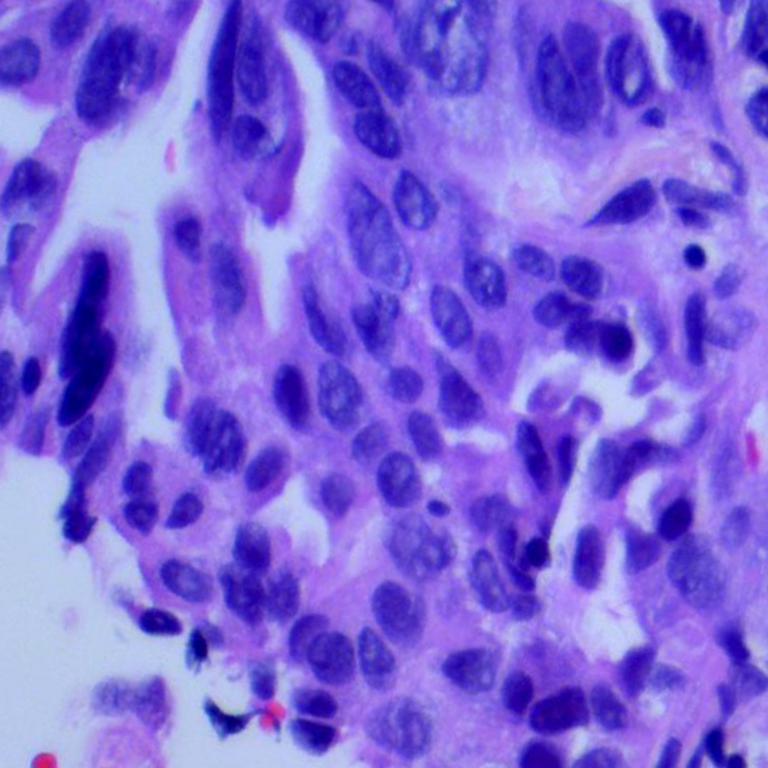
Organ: lung
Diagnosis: adenocarcinomas